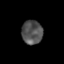
Tissue: lung
Cell type: Epithelial cells
Senescence score: 0.2315
Nuclear area (px): 488
Mean DAPI intensity: 82.252